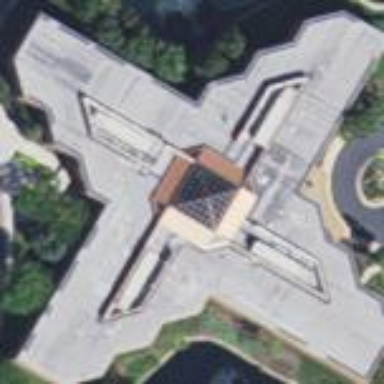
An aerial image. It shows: Office building.